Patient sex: F
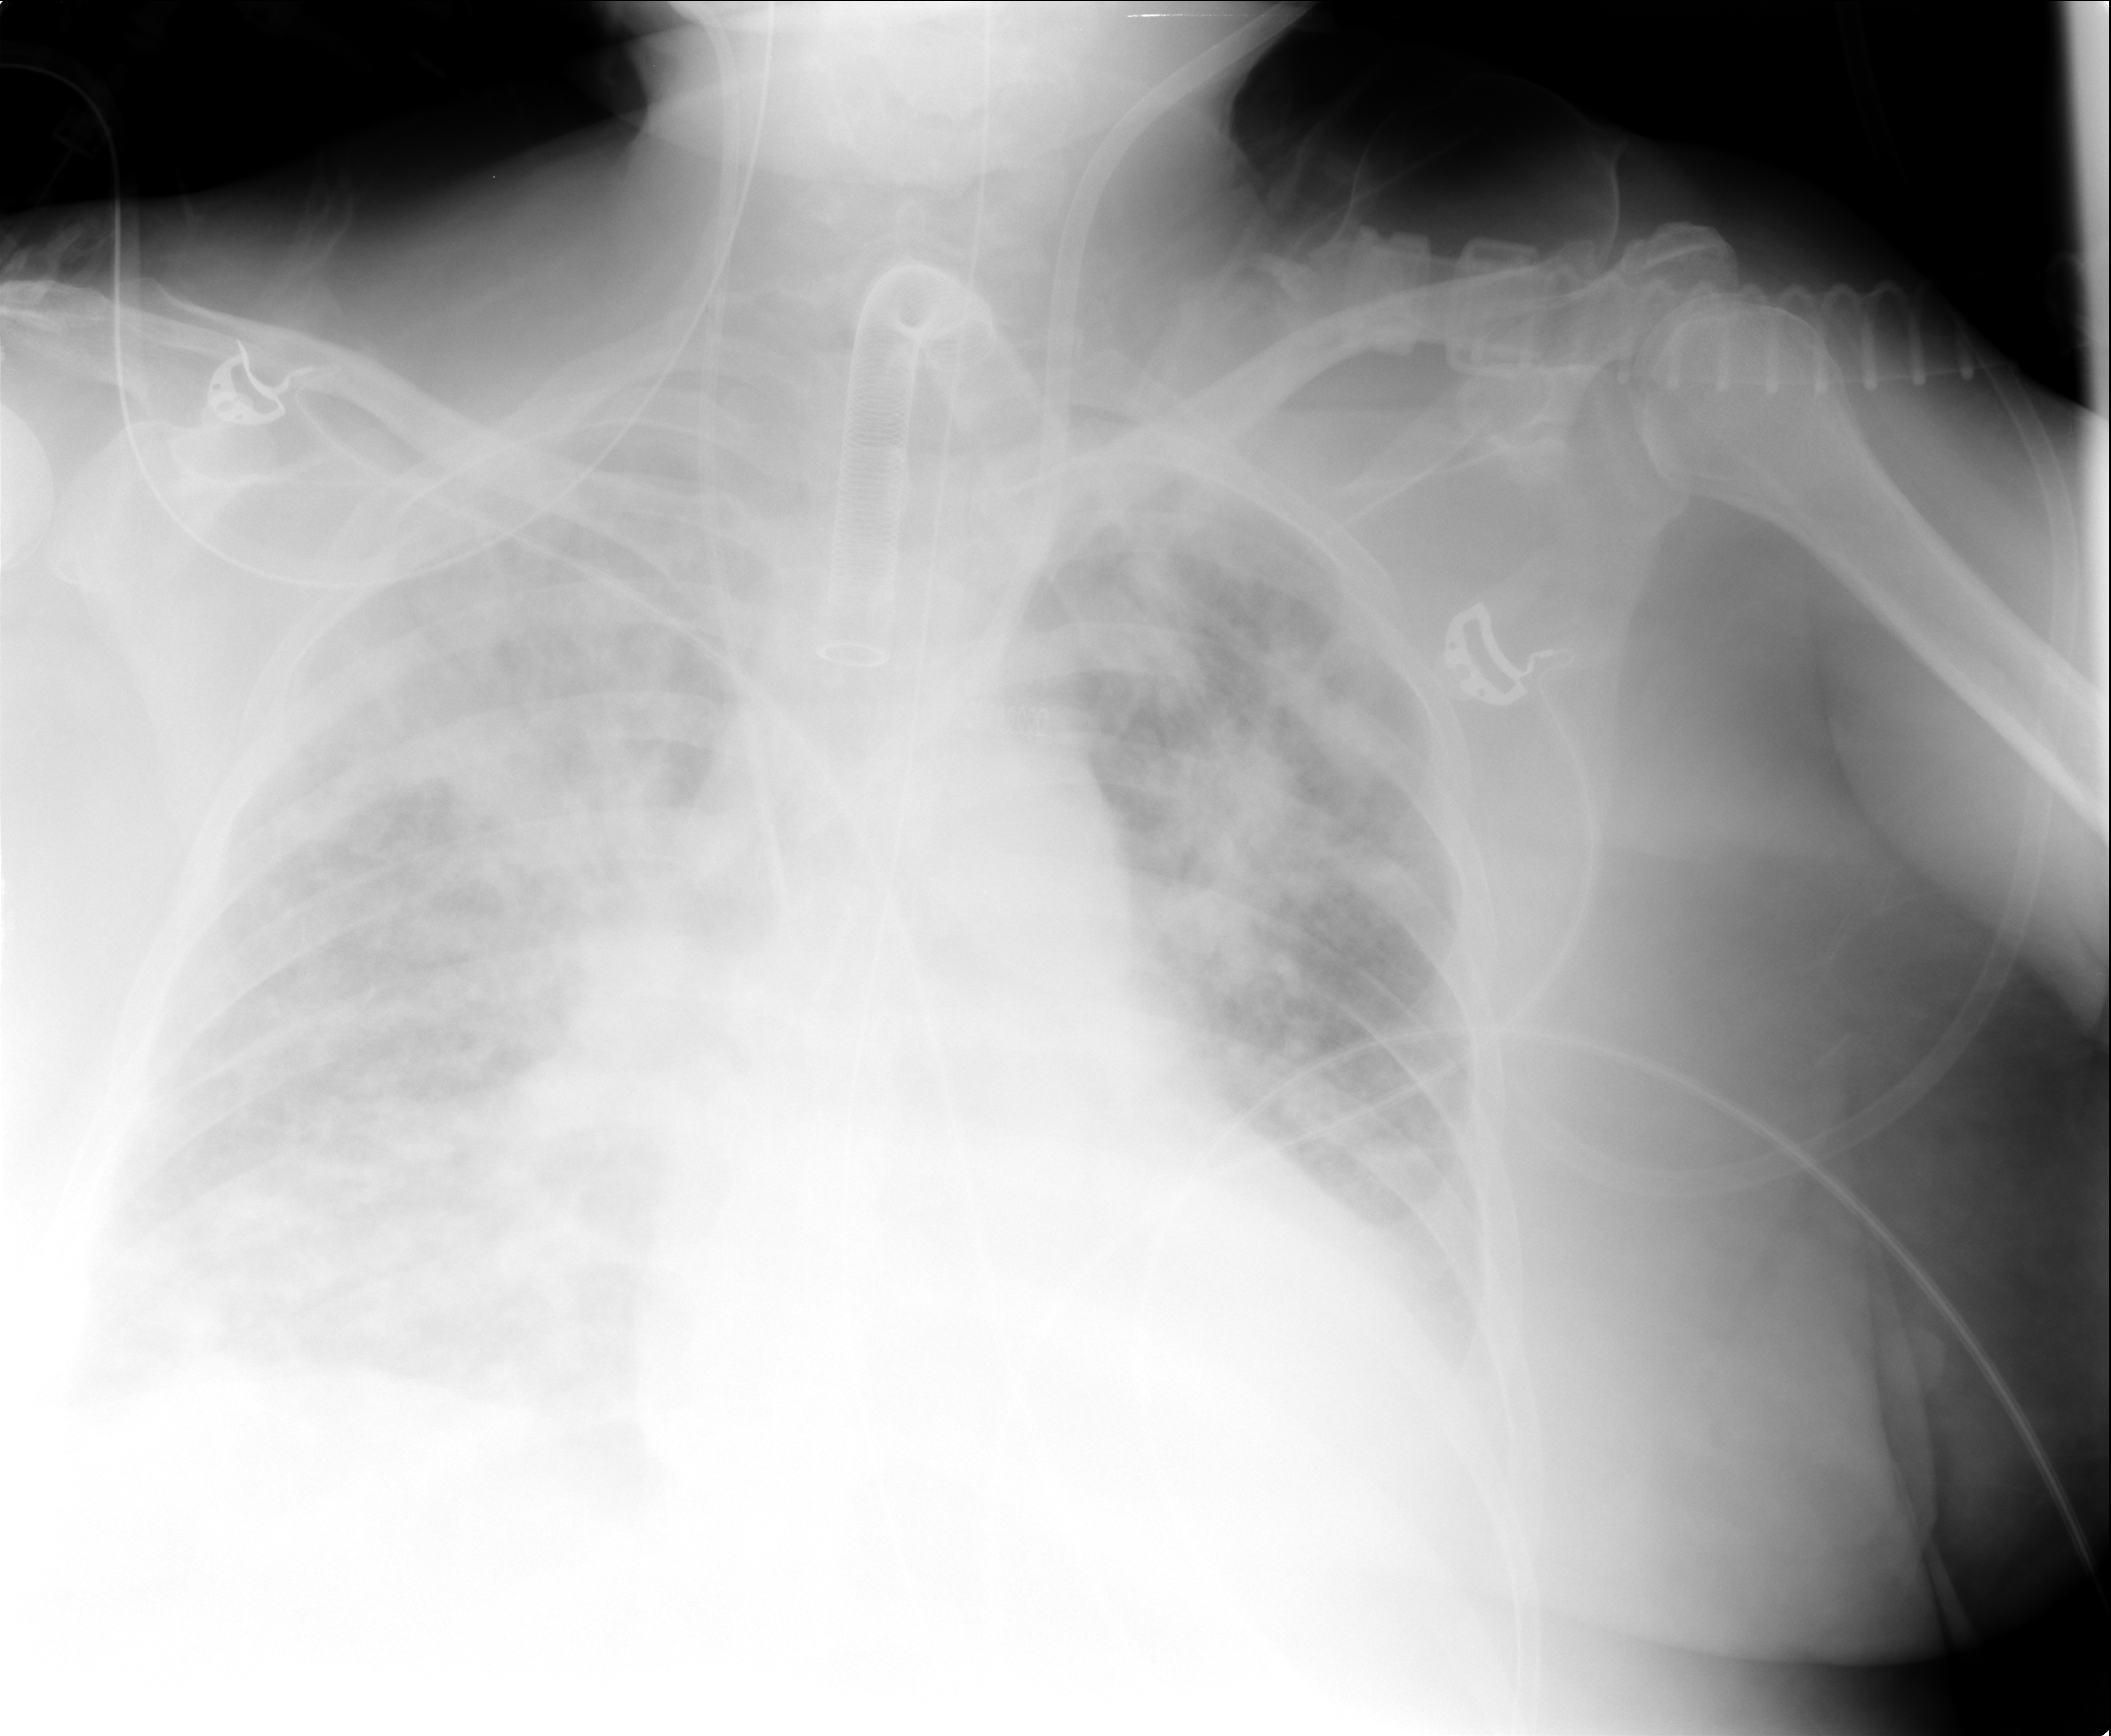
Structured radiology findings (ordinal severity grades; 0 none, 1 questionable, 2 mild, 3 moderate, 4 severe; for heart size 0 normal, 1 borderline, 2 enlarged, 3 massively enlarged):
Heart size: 2
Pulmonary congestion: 3
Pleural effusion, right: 3
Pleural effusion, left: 3
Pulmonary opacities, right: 4
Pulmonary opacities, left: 3
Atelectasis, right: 3
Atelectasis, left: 3